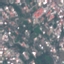
Land use / land cover class: Residential